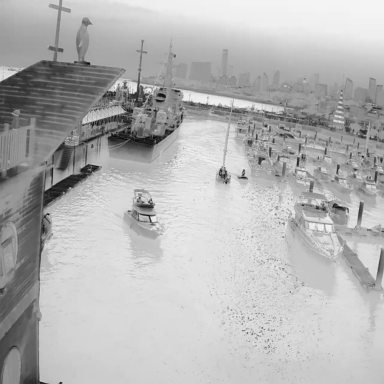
There are 22 objects shown in the infrared image, including three sailboats, and 19 canoes.